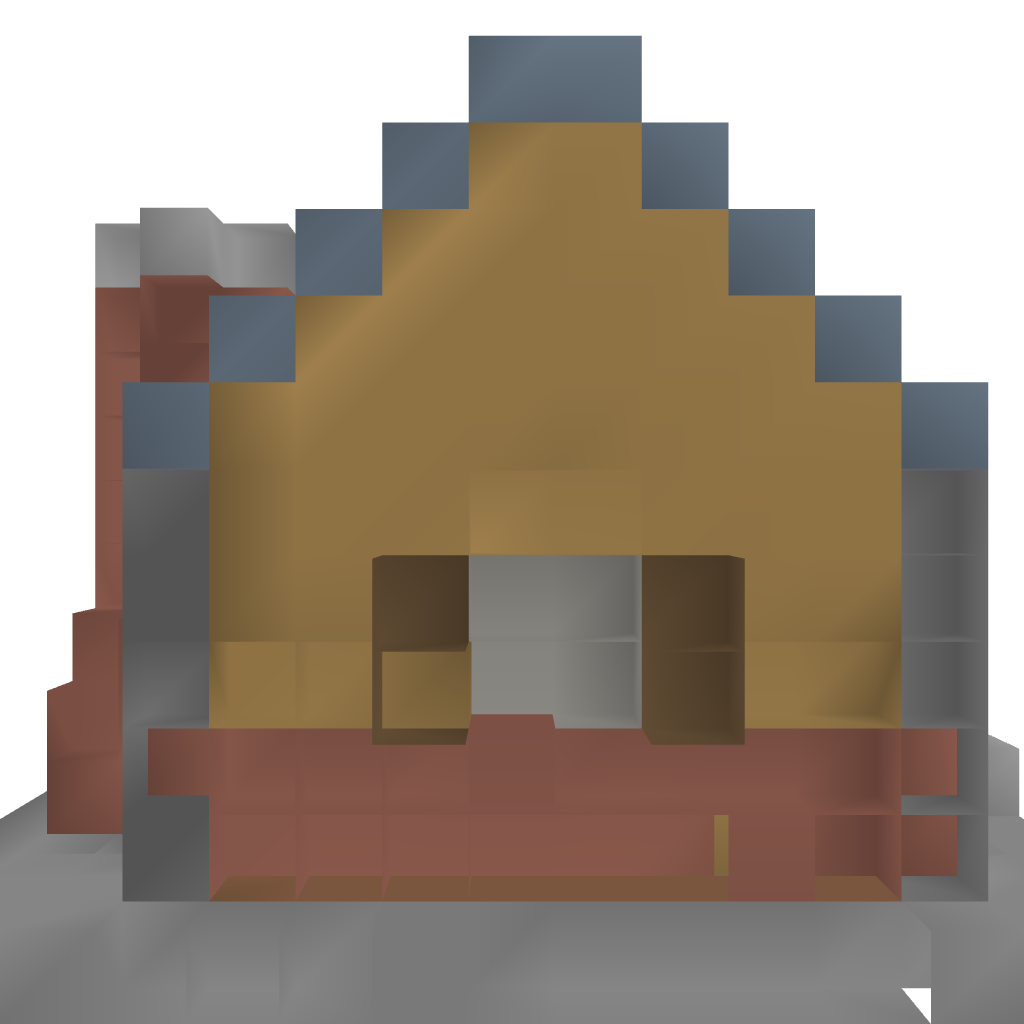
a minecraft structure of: Small Brick House